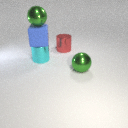
large red metal cylinder behind large green metal sphere